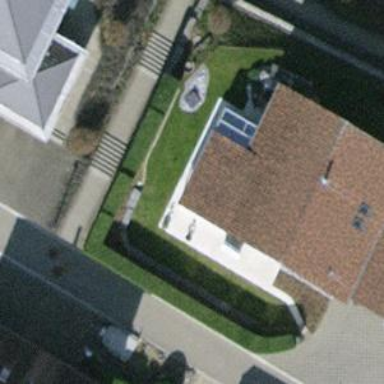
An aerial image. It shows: Detached building with tile roof.